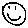
Label: smiley face